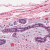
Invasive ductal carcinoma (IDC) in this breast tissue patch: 0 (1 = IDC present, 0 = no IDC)